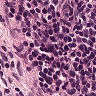
Metastatic tissue present: no